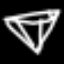
Label: diamond